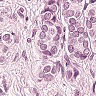
Metastatic tissue present: yes